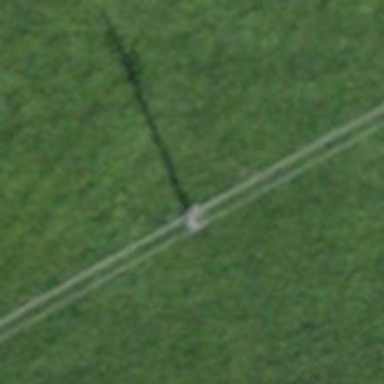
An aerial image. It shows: Power pole.